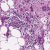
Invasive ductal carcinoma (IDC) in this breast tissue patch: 1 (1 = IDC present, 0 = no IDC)